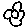
Label: flower